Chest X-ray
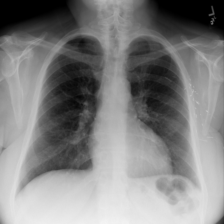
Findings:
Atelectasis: negative
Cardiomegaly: negative
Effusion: negative
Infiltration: negative
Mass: negative
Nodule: negative
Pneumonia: negative
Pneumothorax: negative
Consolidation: negative
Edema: negative
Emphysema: negative
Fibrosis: negative
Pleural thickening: negative
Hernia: negative